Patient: sex F, age 61
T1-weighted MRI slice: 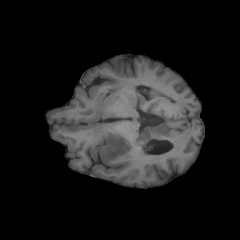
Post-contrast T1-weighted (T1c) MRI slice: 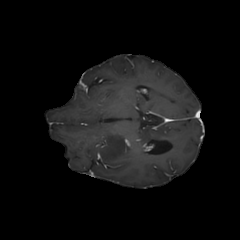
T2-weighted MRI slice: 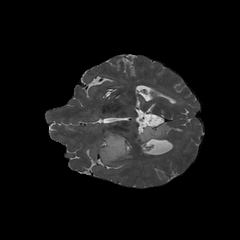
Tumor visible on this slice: yes
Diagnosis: Astrocytoma, IDH-wildtype
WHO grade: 2